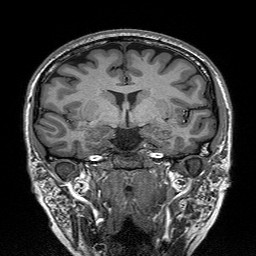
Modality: T1w
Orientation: sagittal
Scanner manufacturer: siemens
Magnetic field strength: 3 T
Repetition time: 2.3 s
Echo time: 0.00298 s